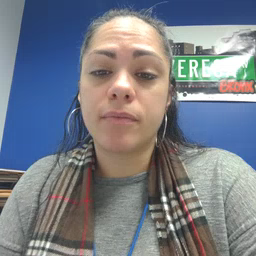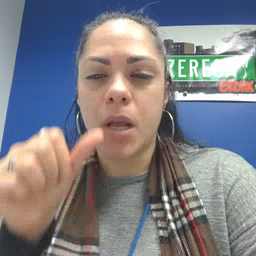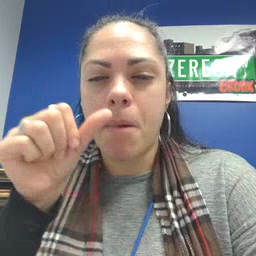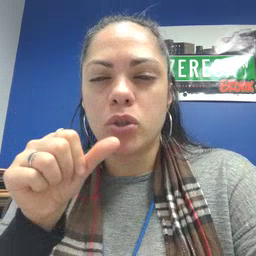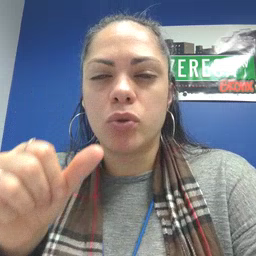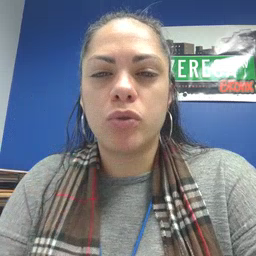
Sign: puzzle